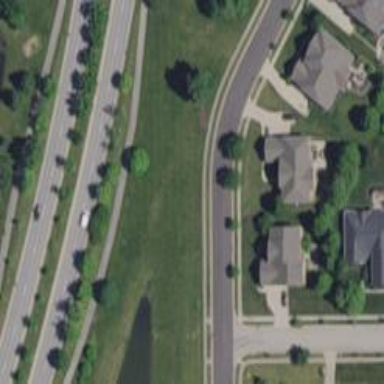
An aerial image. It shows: Residential road with asphalt surface and separate sidewalk.